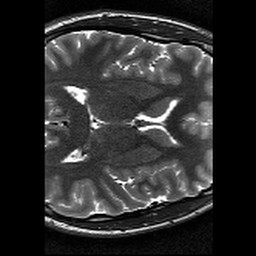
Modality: T2w
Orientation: axial
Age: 22
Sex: female
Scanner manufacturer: siemens
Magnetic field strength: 3 T
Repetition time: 11.39 s
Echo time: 0.09 s